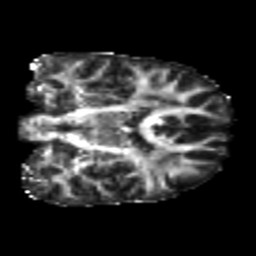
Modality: FA
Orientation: coronal
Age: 22
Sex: male
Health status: healthy
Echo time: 0.074 s